Interaction volume radius: 10 \u00c5
Interaction volume height: 25 \u00c5
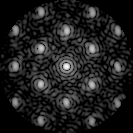
Disorder parameter: 0.303